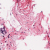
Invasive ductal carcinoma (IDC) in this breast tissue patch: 0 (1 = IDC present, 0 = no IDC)